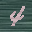
Label: 4